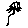
Label: cat